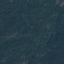
Label: Forest